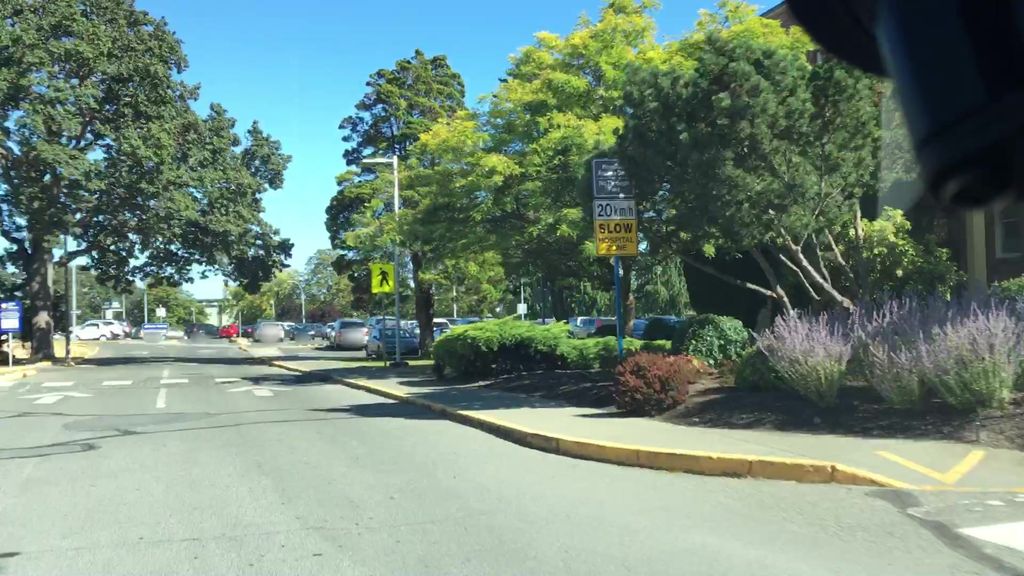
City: victoria